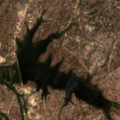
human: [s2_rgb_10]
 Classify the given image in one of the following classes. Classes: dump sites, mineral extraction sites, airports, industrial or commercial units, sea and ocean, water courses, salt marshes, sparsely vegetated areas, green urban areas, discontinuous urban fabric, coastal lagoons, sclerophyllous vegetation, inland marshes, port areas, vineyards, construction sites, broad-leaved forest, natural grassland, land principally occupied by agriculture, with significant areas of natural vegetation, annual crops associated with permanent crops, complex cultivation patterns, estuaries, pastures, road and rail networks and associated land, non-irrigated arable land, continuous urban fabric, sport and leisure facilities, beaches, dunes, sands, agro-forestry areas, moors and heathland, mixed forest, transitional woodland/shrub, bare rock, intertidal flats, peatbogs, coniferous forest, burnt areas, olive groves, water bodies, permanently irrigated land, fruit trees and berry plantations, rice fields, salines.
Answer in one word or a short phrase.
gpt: rice fields, broad-leaved forest, water bodies